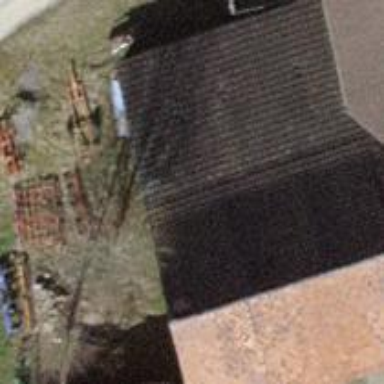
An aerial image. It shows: Farm auxiliary building with gabled roof.